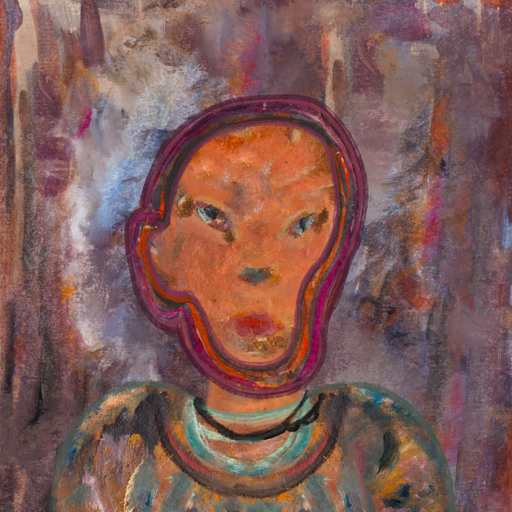
Background: Hypocrite, Head And Neck Front: Boggyland, Face Front: Boggyland, Bust: Boggyland, Hair Front: Hypocrite, Head Accessory: Blank, Second Necklace: Blank, Necklace: Orphan, Baby: Blank